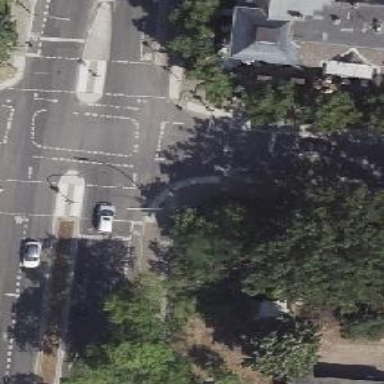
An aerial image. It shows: Road crossing with traffic signals.